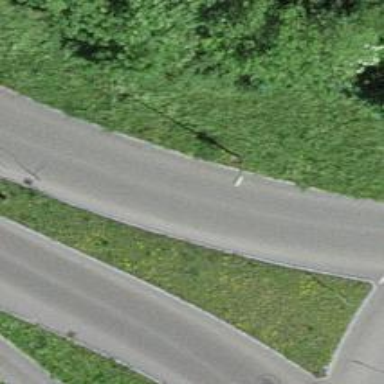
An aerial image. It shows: Secondary road with asphalt surface.